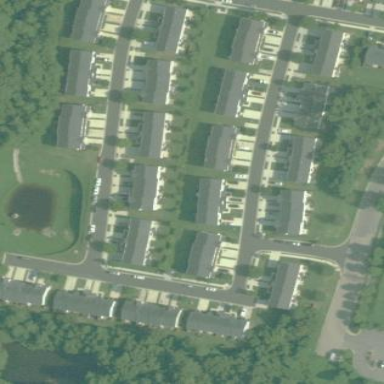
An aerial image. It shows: Residential neighbourhood.